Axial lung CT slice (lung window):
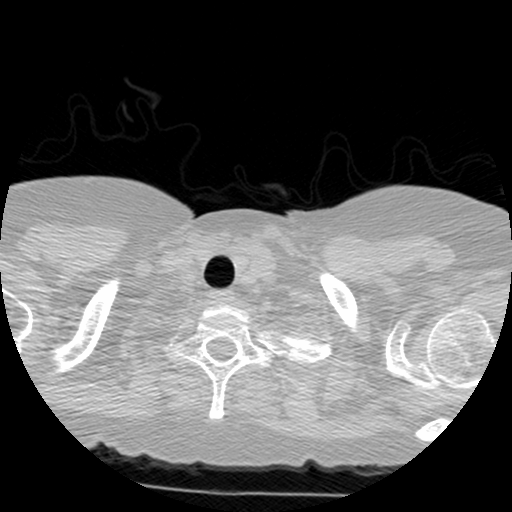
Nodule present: no